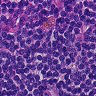
Metastatic tissue present: no